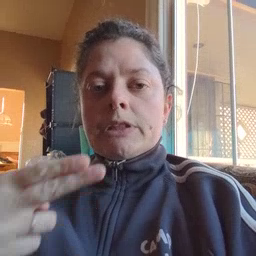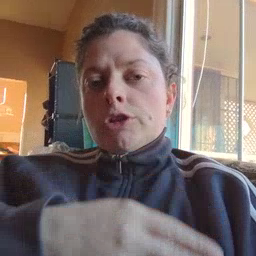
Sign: scissors